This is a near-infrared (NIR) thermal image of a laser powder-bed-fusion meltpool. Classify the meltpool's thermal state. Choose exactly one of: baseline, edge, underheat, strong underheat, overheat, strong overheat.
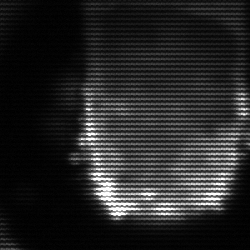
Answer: baseline